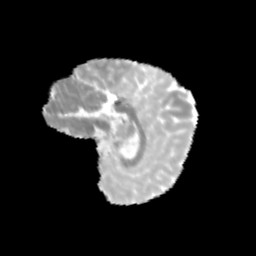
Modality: MD
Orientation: sagittal
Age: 11
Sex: female
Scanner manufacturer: siemens
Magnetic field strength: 3 T
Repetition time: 3.8 s
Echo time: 0.07 s